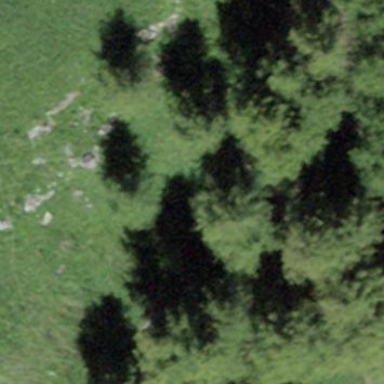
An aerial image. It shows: Forest area.